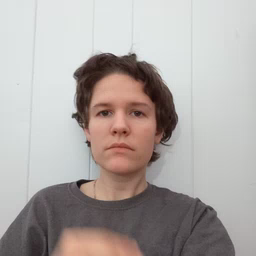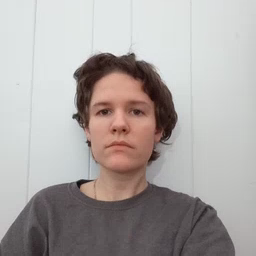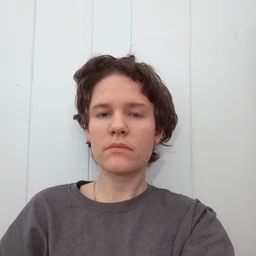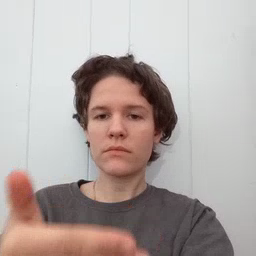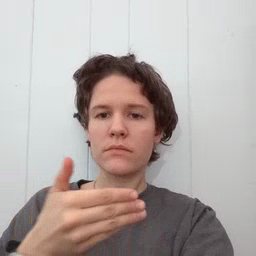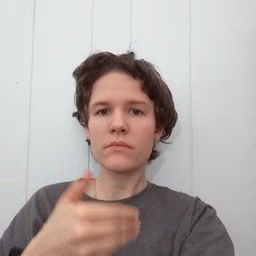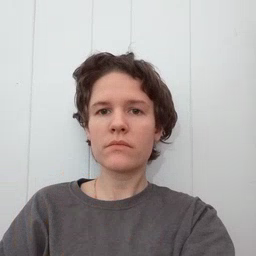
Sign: before